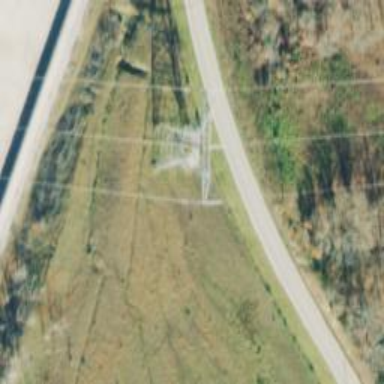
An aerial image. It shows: Lattice structure tower used for power distribution.